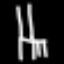
Label: chair